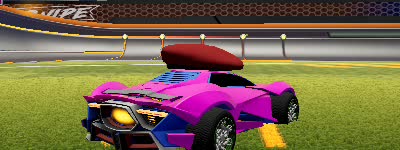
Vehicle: werewolf